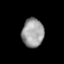
Tissue: lung
Cell type: Others
Senescence score: 0.2343
Nuclear area (px): 612
Mean DAPI intensity: 157.511